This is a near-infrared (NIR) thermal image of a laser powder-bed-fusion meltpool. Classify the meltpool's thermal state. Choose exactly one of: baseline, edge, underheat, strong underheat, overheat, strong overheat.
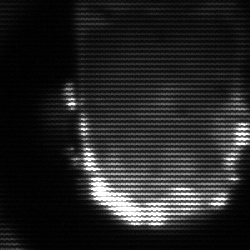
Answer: baseline